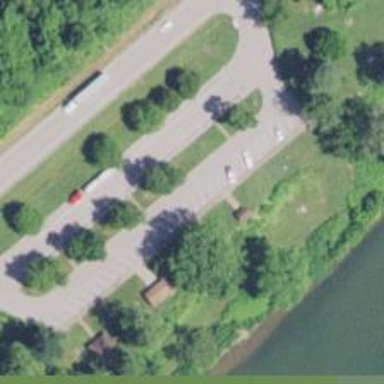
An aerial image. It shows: Rest area on the road.